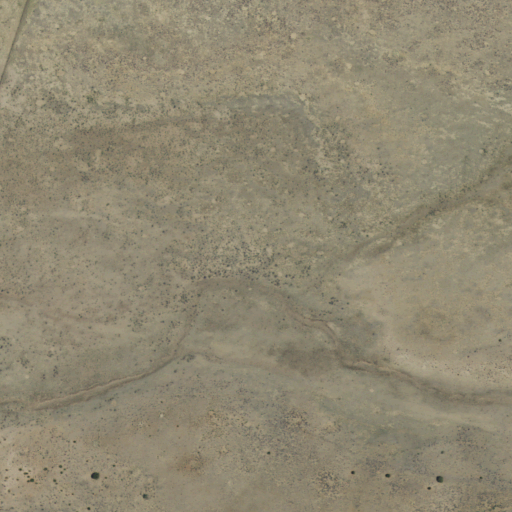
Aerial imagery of valley in New Mexico named Single Mill Draw containing only shrub